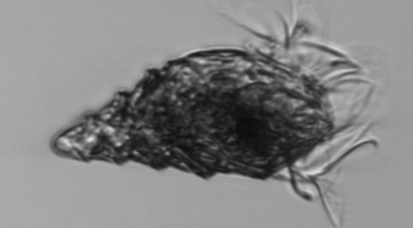
Label: Laboea_strobila